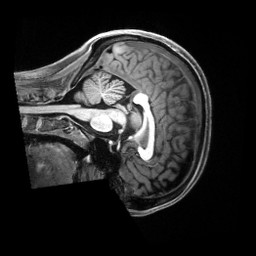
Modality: T1w
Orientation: sagittal
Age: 24
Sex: female
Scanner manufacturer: siemens
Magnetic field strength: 3 T
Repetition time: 2.5 s
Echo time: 0.00222 s